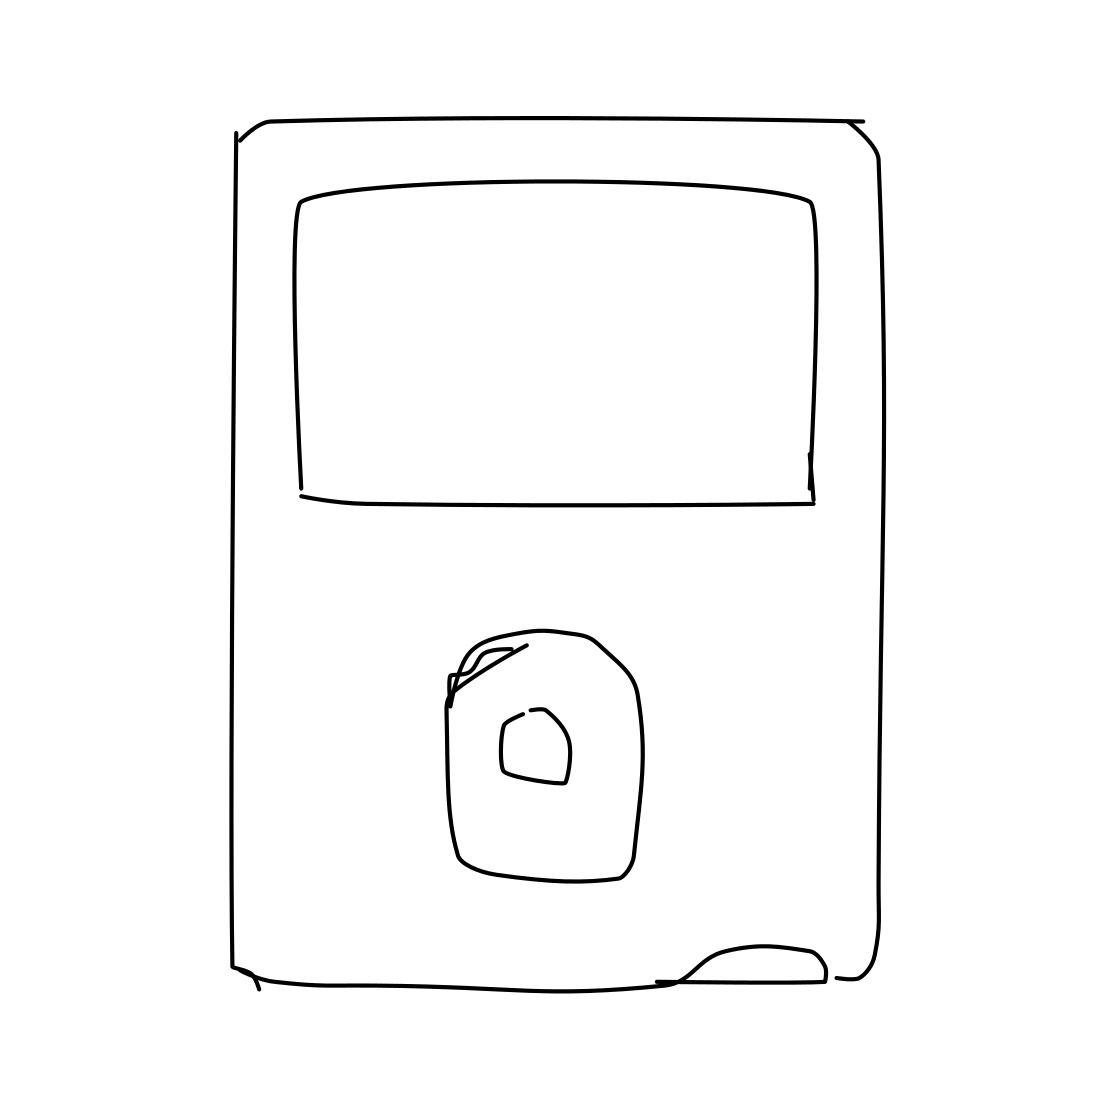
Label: ipod